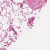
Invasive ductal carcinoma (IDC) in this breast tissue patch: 0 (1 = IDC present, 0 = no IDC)